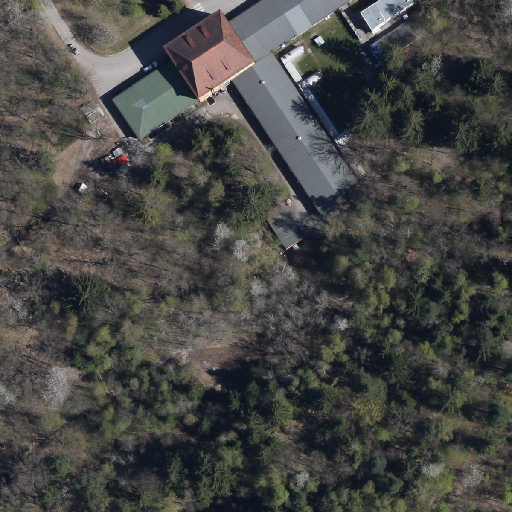
Referring expression: sidewalk along with tree